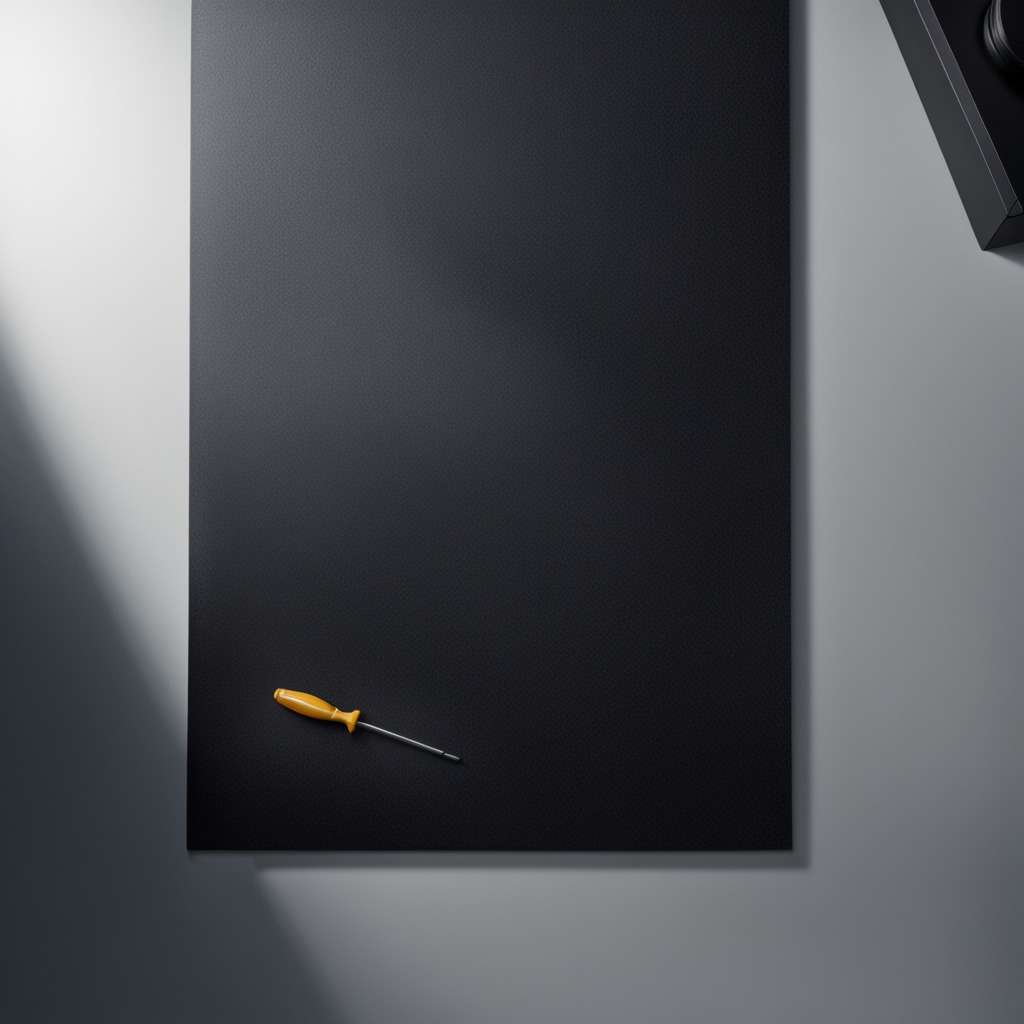
A screwdriver lies on the clean granite tabletop covered with a black rubber mat inside a workshop under bright overhead lighting crisp shadows high clarity worn but beneath the mat